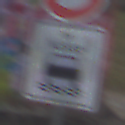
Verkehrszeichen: BeiNaesse
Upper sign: Geschwindigkeit130
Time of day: MorningAfternoon
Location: Outdoor (Suburban)
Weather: Overcast
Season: NotSpecified
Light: Natural